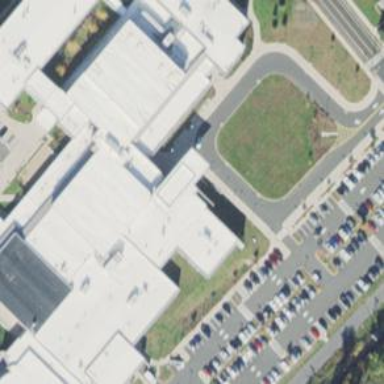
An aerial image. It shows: School.